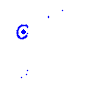
Particle: electron